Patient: sex M, age 64
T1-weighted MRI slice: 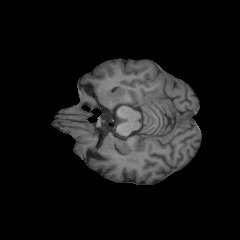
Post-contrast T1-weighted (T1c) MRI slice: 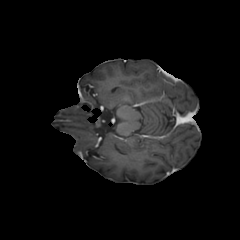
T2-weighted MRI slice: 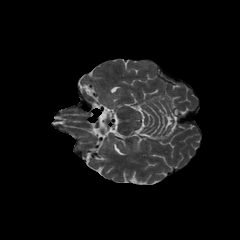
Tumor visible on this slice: no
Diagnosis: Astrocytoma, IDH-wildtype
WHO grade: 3